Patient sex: M
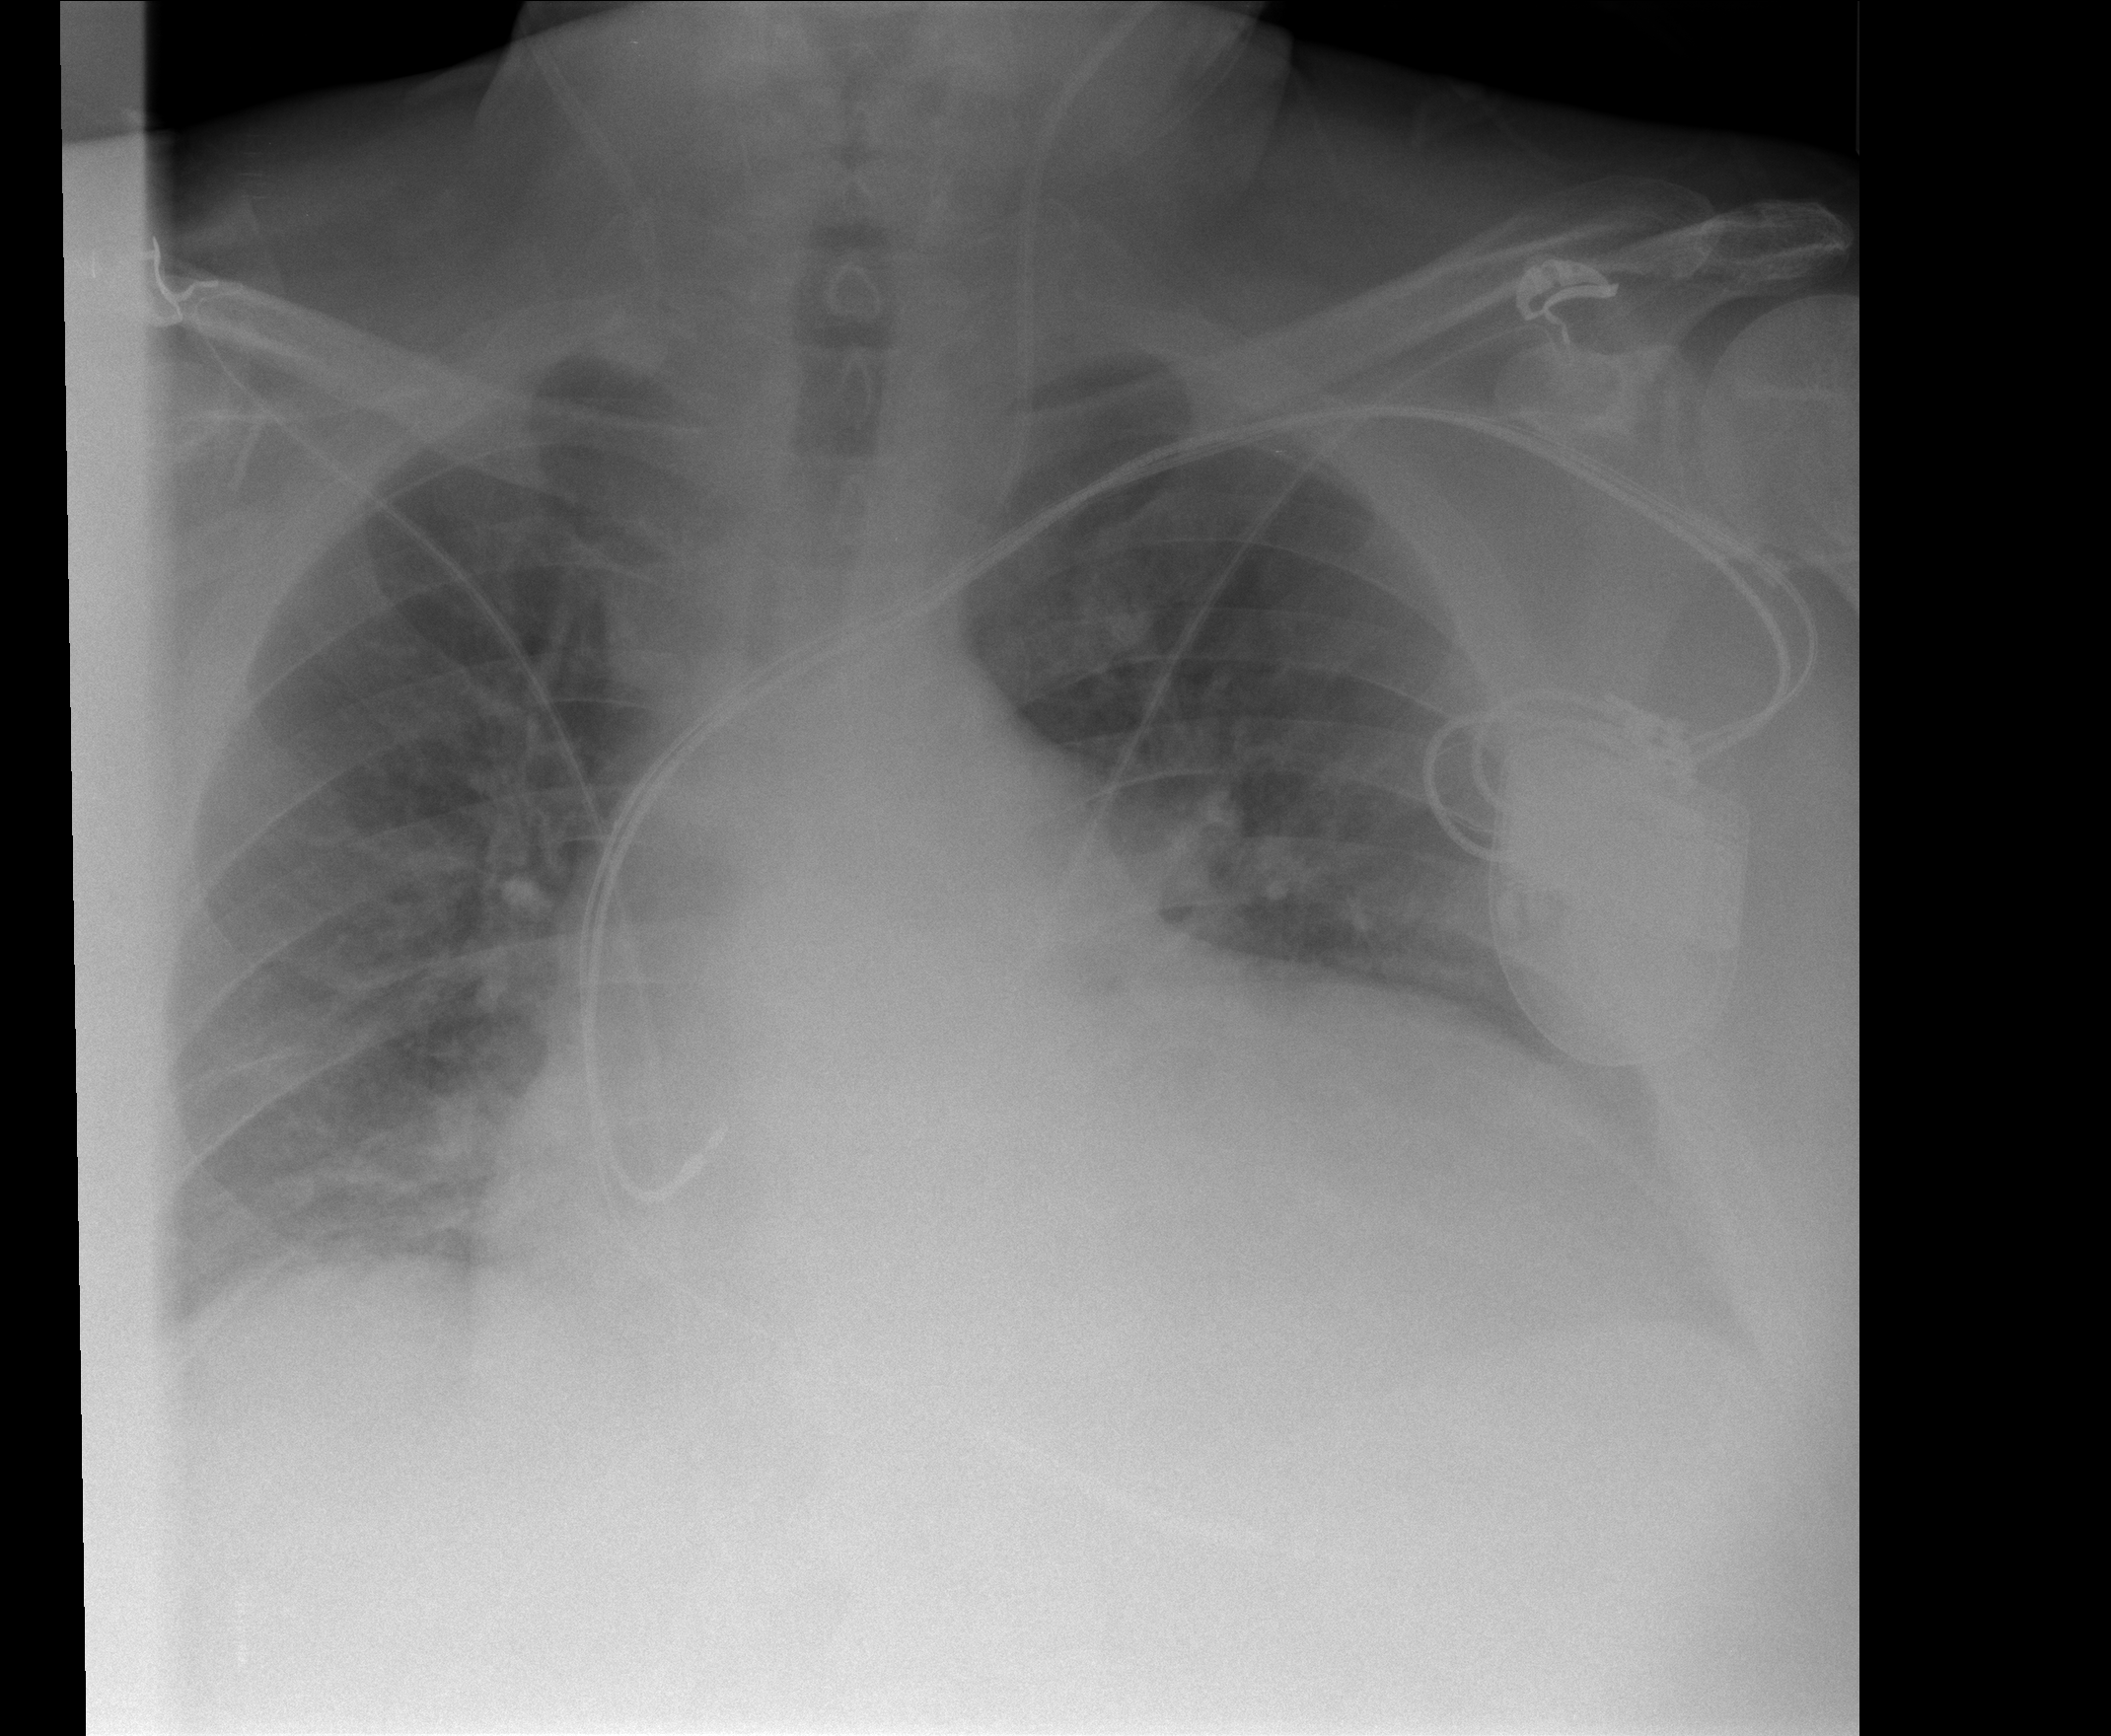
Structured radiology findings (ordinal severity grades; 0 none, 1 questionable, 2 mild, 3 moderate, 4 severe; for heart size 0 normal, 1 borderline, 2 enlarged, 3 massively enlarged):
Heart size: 2
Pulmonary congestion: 1
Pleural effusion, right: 0
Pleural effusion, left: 0
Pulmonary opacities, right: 0
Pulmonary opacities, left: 0
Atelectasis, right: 0
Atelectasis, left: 0